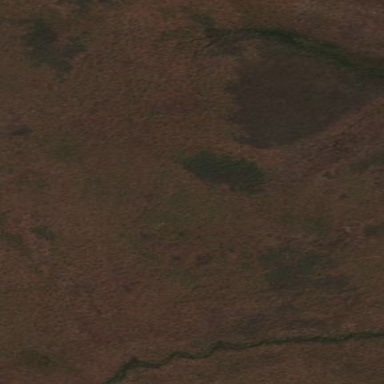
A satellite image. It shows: Bog wetland area with bare ground vegetation cover.